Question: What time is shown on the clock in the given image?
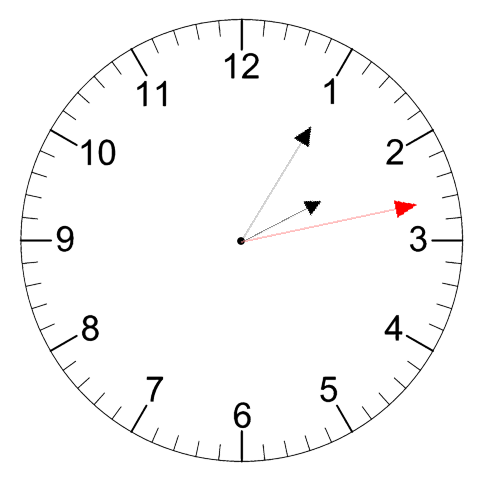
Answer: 02:05:13